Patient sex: M
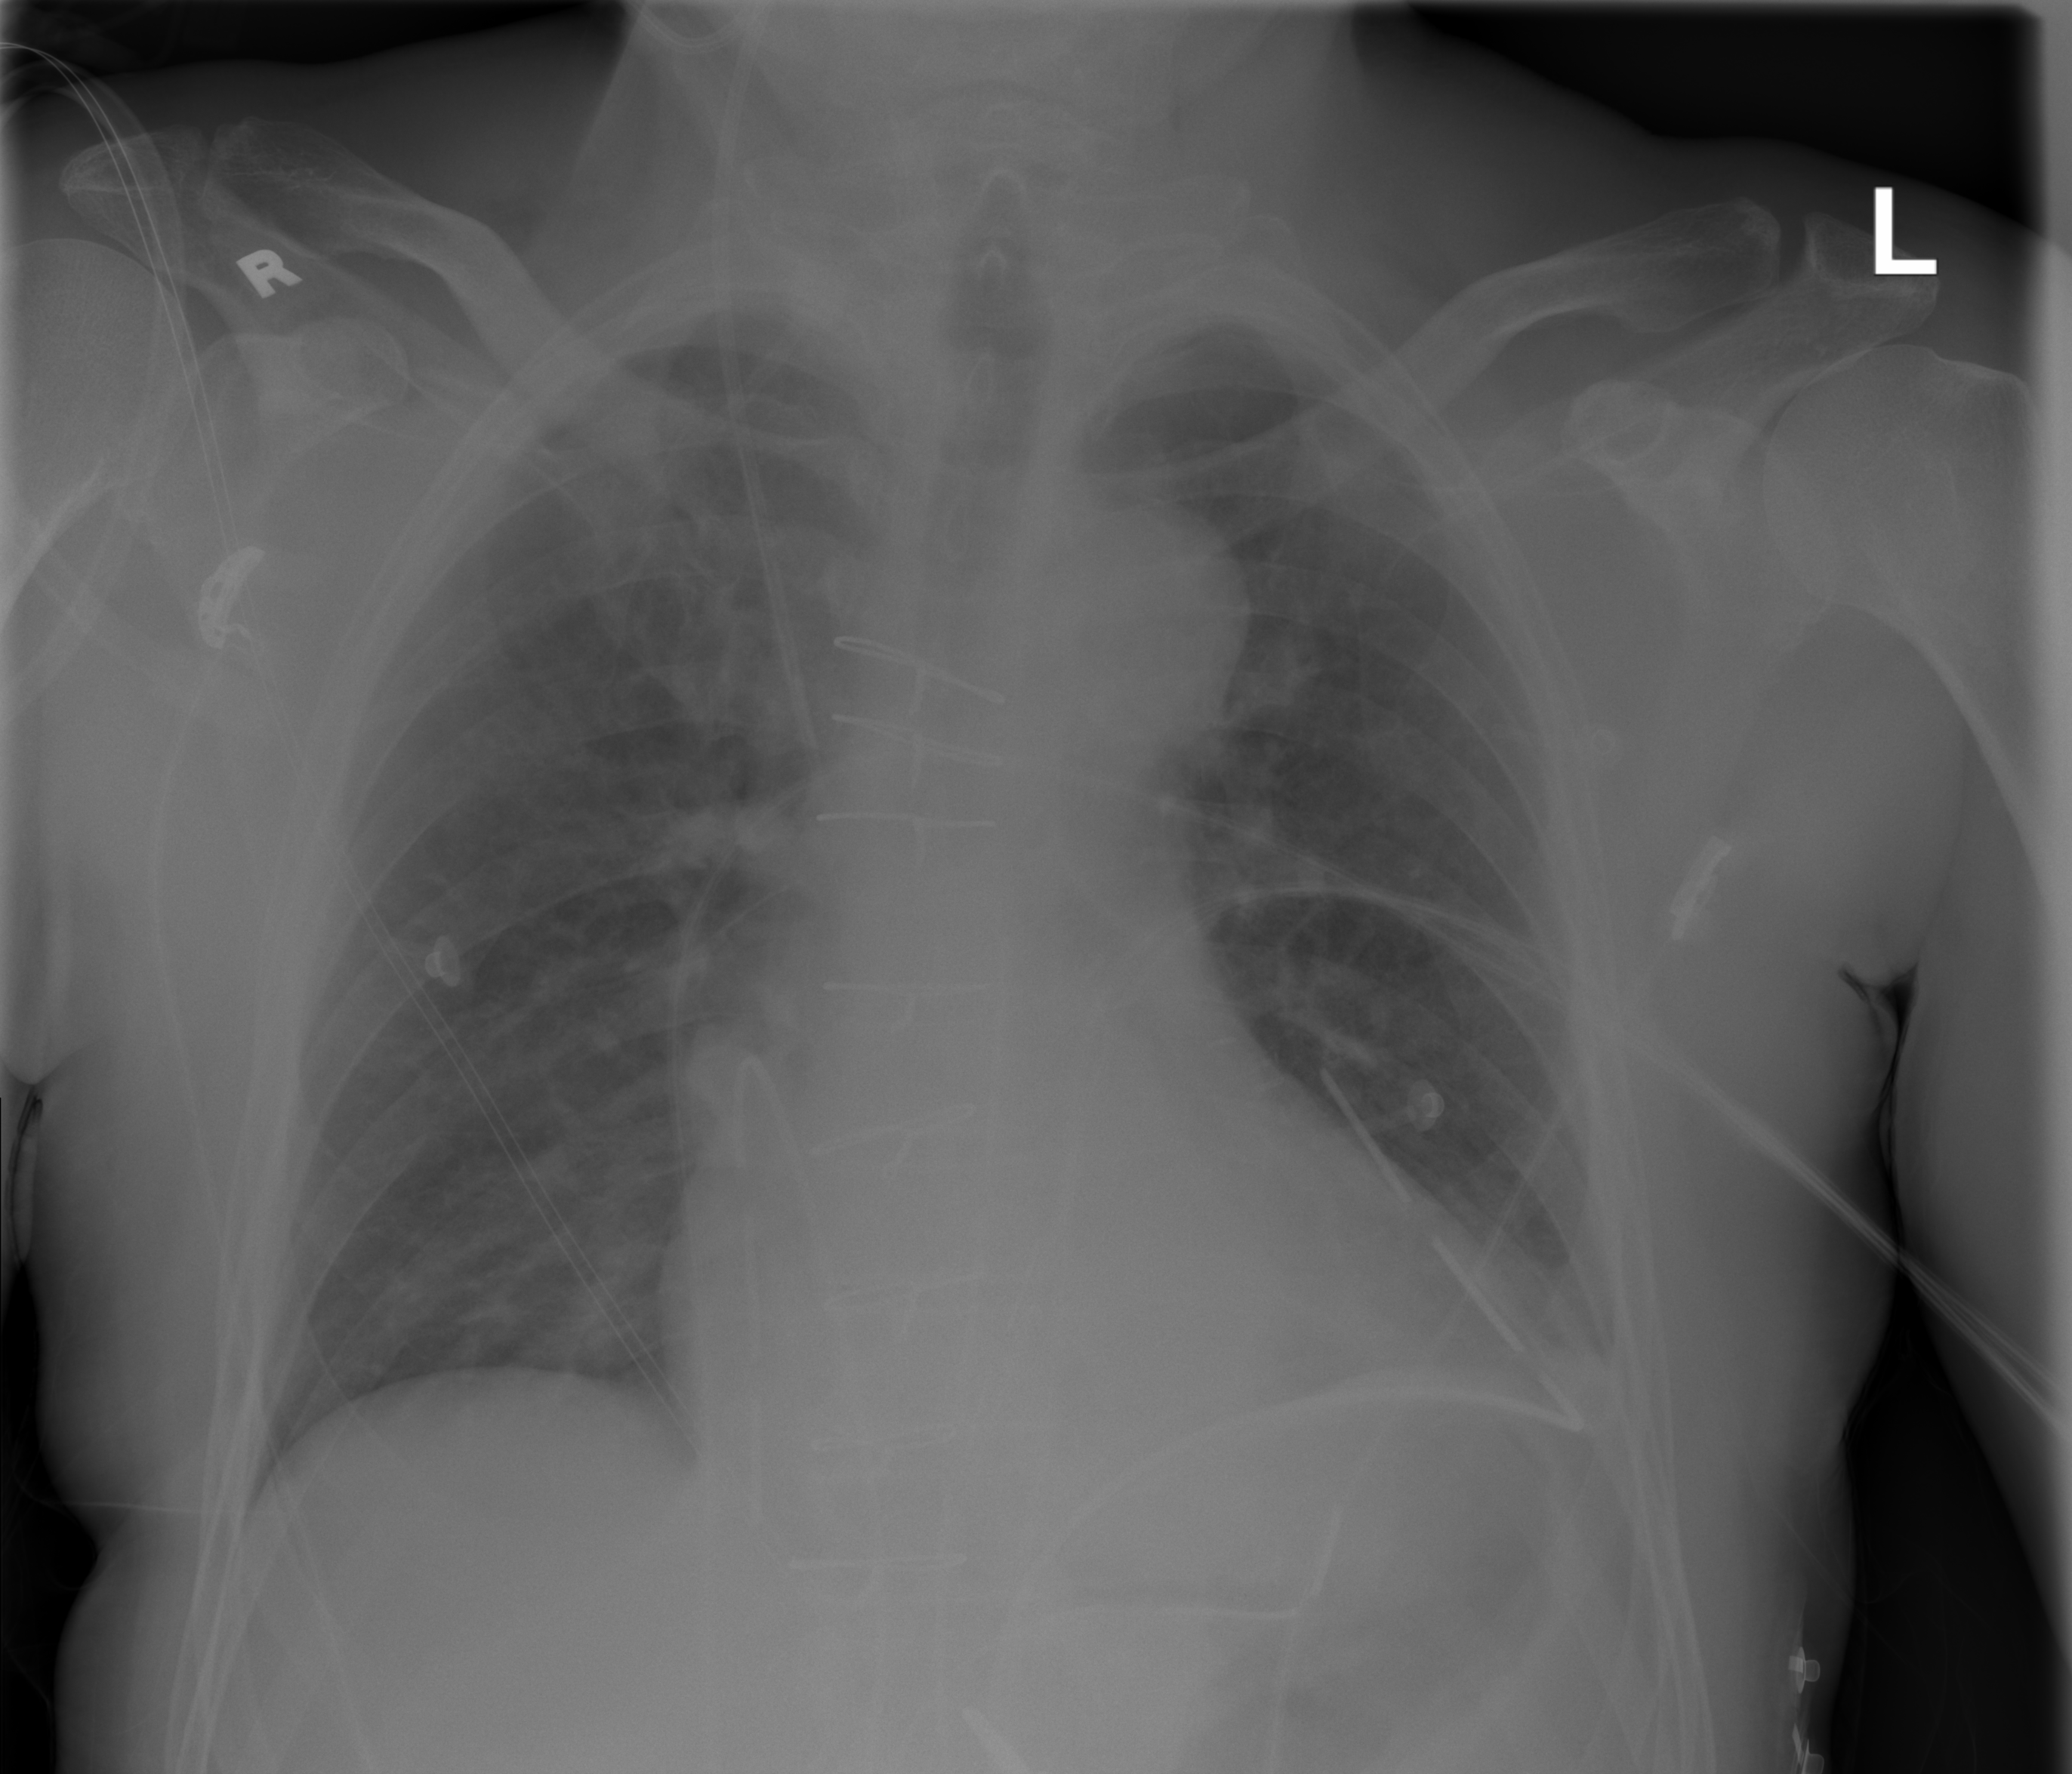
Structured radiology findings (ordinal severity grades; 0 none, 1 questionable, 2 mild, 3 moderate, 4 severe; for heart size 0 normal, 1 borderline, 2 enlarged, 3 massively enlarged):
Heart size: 2
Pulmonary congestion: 0
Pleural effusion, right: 0
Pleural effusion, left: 2
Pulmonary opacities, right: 0
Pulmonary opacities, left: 0
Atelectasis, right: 0
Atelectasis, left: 0